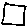
Label: square